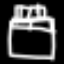
Label: bed